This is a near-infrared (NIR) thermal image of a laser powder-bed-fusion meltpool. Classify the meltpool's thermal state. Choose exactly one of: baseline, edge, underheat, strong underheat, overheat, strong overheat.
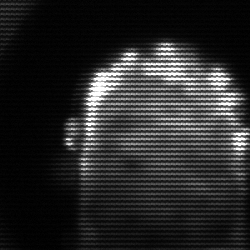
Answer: baseline